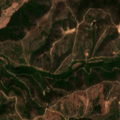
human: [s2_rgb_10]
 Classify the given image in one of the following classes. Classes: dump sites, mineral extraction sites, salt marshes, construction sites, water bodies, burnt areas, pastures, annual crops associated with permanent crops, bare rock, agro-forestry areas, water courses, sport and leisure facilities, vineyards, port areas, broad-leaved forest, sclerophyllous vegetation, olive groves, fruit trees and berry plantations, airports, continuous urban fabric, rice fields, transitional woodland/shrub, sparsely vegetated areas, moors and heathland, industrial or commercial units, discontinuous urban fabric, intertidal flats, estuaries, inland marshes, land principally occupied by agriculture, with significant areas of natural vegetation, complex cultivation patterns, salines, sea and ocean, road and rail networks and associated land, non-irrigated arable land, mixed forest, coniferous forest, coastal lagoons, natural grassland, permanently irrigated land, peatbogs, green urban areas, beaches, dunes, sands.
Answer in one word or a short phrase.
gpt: non-irrigated arable land, broad-leaved forest, coniferous forest, transitional woodland/shrub